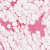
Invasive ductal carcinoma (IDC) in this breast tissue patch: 0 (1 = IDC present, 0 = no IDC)